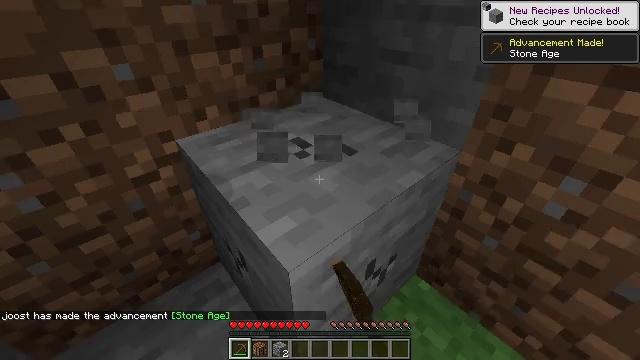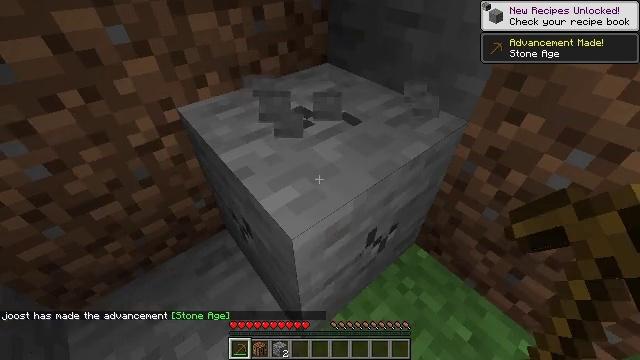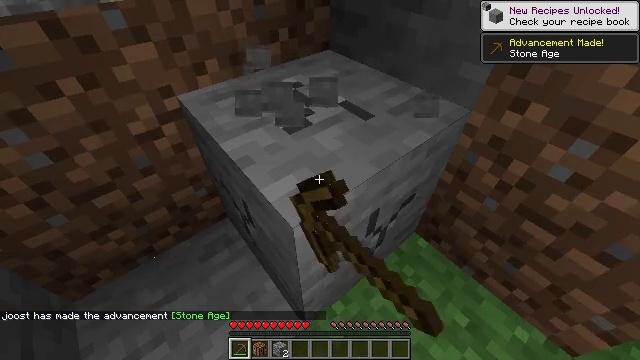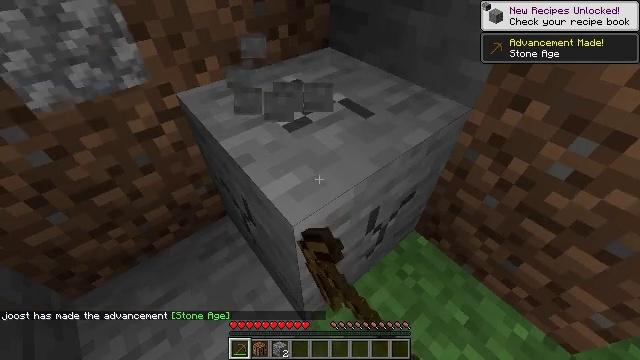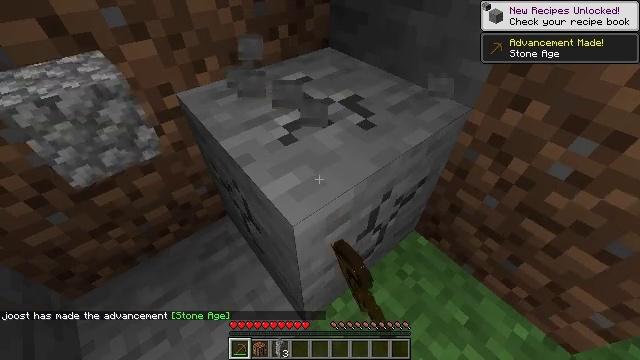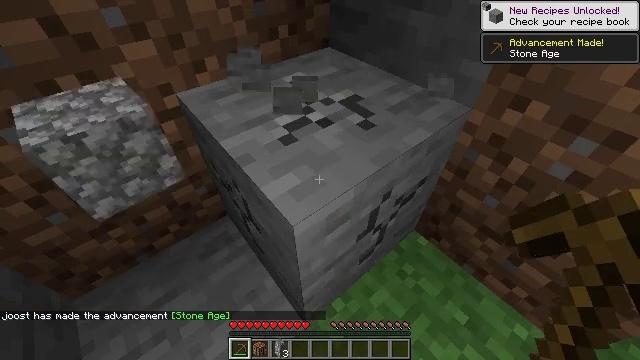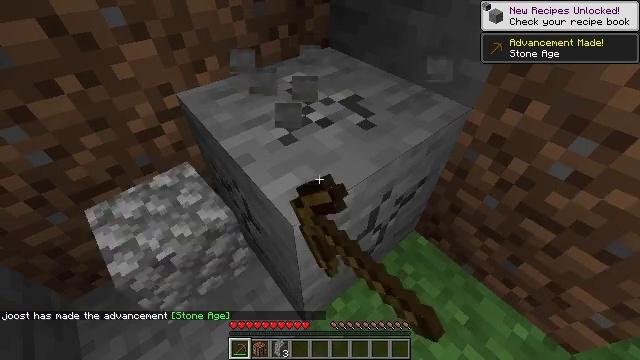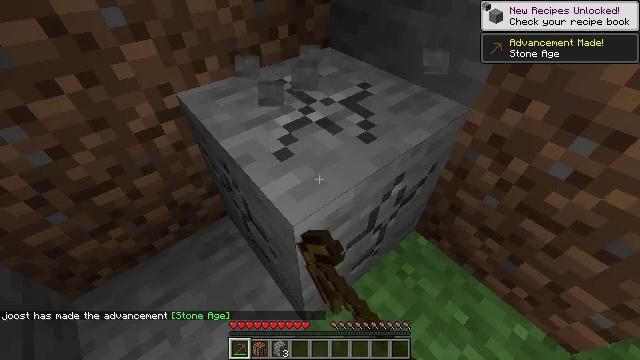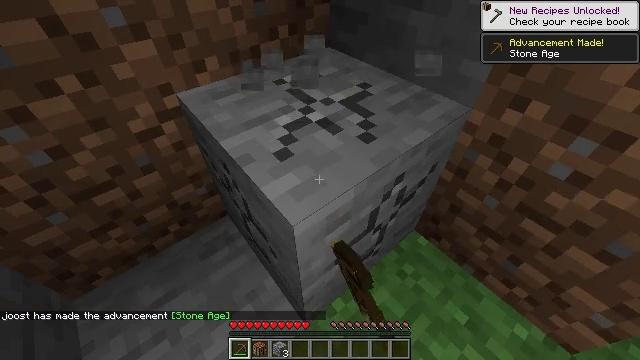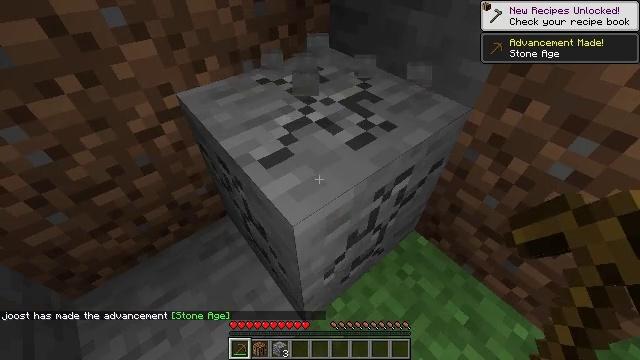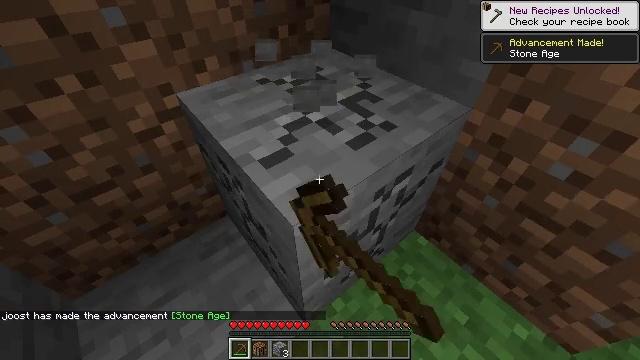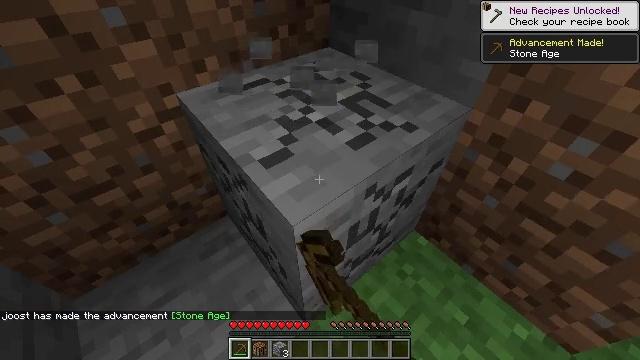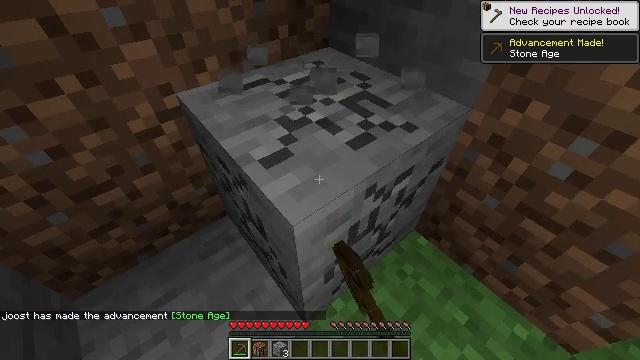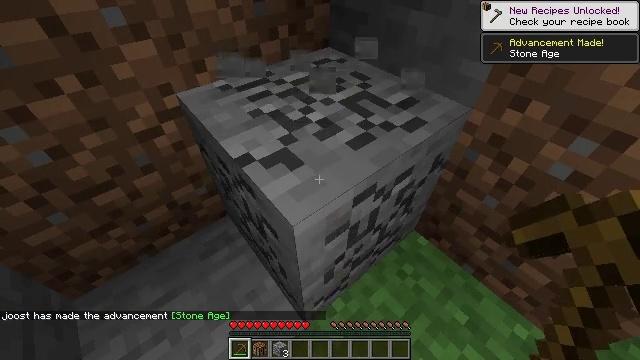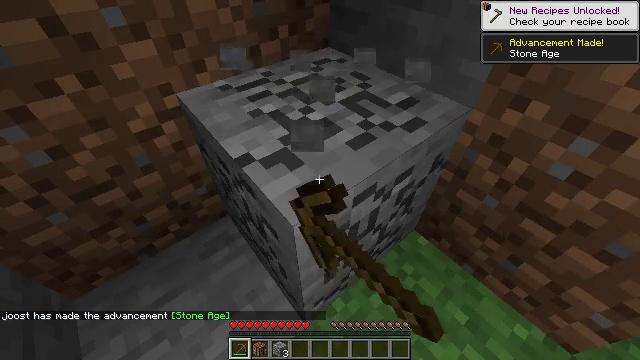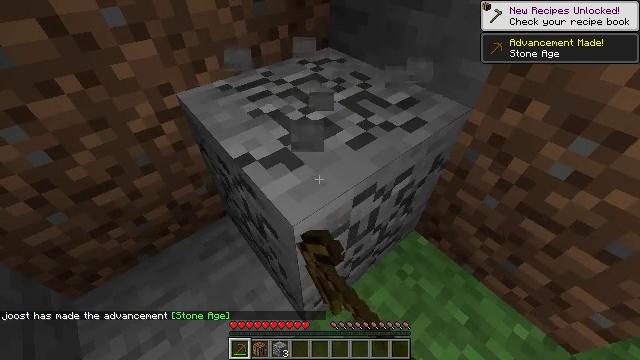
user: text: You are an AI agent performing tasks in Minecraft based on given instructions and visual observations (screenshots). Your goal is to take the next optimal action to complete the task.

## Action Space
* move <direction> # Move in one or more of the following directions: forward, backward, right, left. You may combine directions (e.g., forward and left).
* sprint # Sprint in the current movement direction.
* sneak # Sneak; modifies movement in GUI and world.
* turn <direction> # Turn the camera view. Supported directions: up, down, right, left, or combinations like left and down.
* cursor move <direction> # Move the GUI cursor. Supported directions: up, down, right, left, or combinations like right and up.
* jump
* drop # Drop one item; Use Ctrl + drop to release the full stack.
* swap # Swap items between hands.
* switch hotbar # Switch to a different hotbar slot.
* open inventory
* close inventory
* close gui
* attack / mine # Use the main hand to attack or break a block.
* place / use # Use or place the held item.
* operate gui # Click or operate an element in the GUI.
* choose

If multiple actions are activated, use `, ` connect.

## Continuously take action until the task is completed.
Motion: motion action
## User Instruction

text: Mine stone underground.
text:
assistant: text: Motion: turn down, attack / mine
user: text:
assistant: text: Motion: turn down, attack / mine
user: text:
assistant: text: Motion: attack / mine
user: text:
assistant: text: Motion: attack / mine
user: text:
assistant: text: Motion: attack / mine
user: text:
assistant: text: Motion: attack / mine
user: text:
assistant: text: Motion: attack / mine
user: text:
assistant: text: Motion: attack / mine
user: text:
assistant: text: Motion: attack / mine
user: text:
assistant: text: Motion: attack / mine
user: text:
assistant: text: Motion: attack / mine
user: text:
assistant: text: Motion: attack / mine
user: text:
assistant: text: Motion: attack / mine
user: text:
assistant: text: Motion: attack / mine
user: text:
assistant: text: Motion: attack / mine
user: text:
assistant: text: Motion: attack / mine
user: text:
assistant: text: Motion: attack / mine
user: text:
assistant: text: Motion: attack / mine
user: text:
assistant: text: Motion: attack / mine
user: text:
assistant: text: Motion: attack / mine
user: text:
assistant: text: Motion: attack / mine
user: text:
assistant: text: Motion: attack / mine
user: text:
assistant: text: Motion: attack / mine
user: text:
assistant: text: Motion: attack / mine
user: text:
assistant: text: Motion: attack / mine
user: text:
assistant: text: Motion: attack / mine
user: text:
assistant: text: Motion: attack / mine
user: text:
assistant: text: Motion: attack / mine
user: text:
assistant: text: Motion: attack / mine
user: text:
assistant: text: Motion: attack / mine